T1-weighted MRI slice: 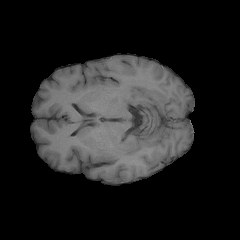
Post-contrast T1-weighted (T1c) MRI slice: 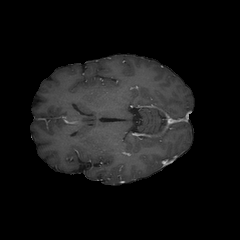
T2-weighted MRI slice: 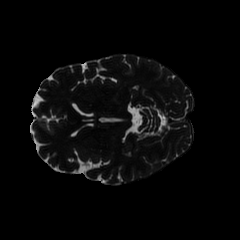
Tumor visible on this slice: yes